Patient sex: M
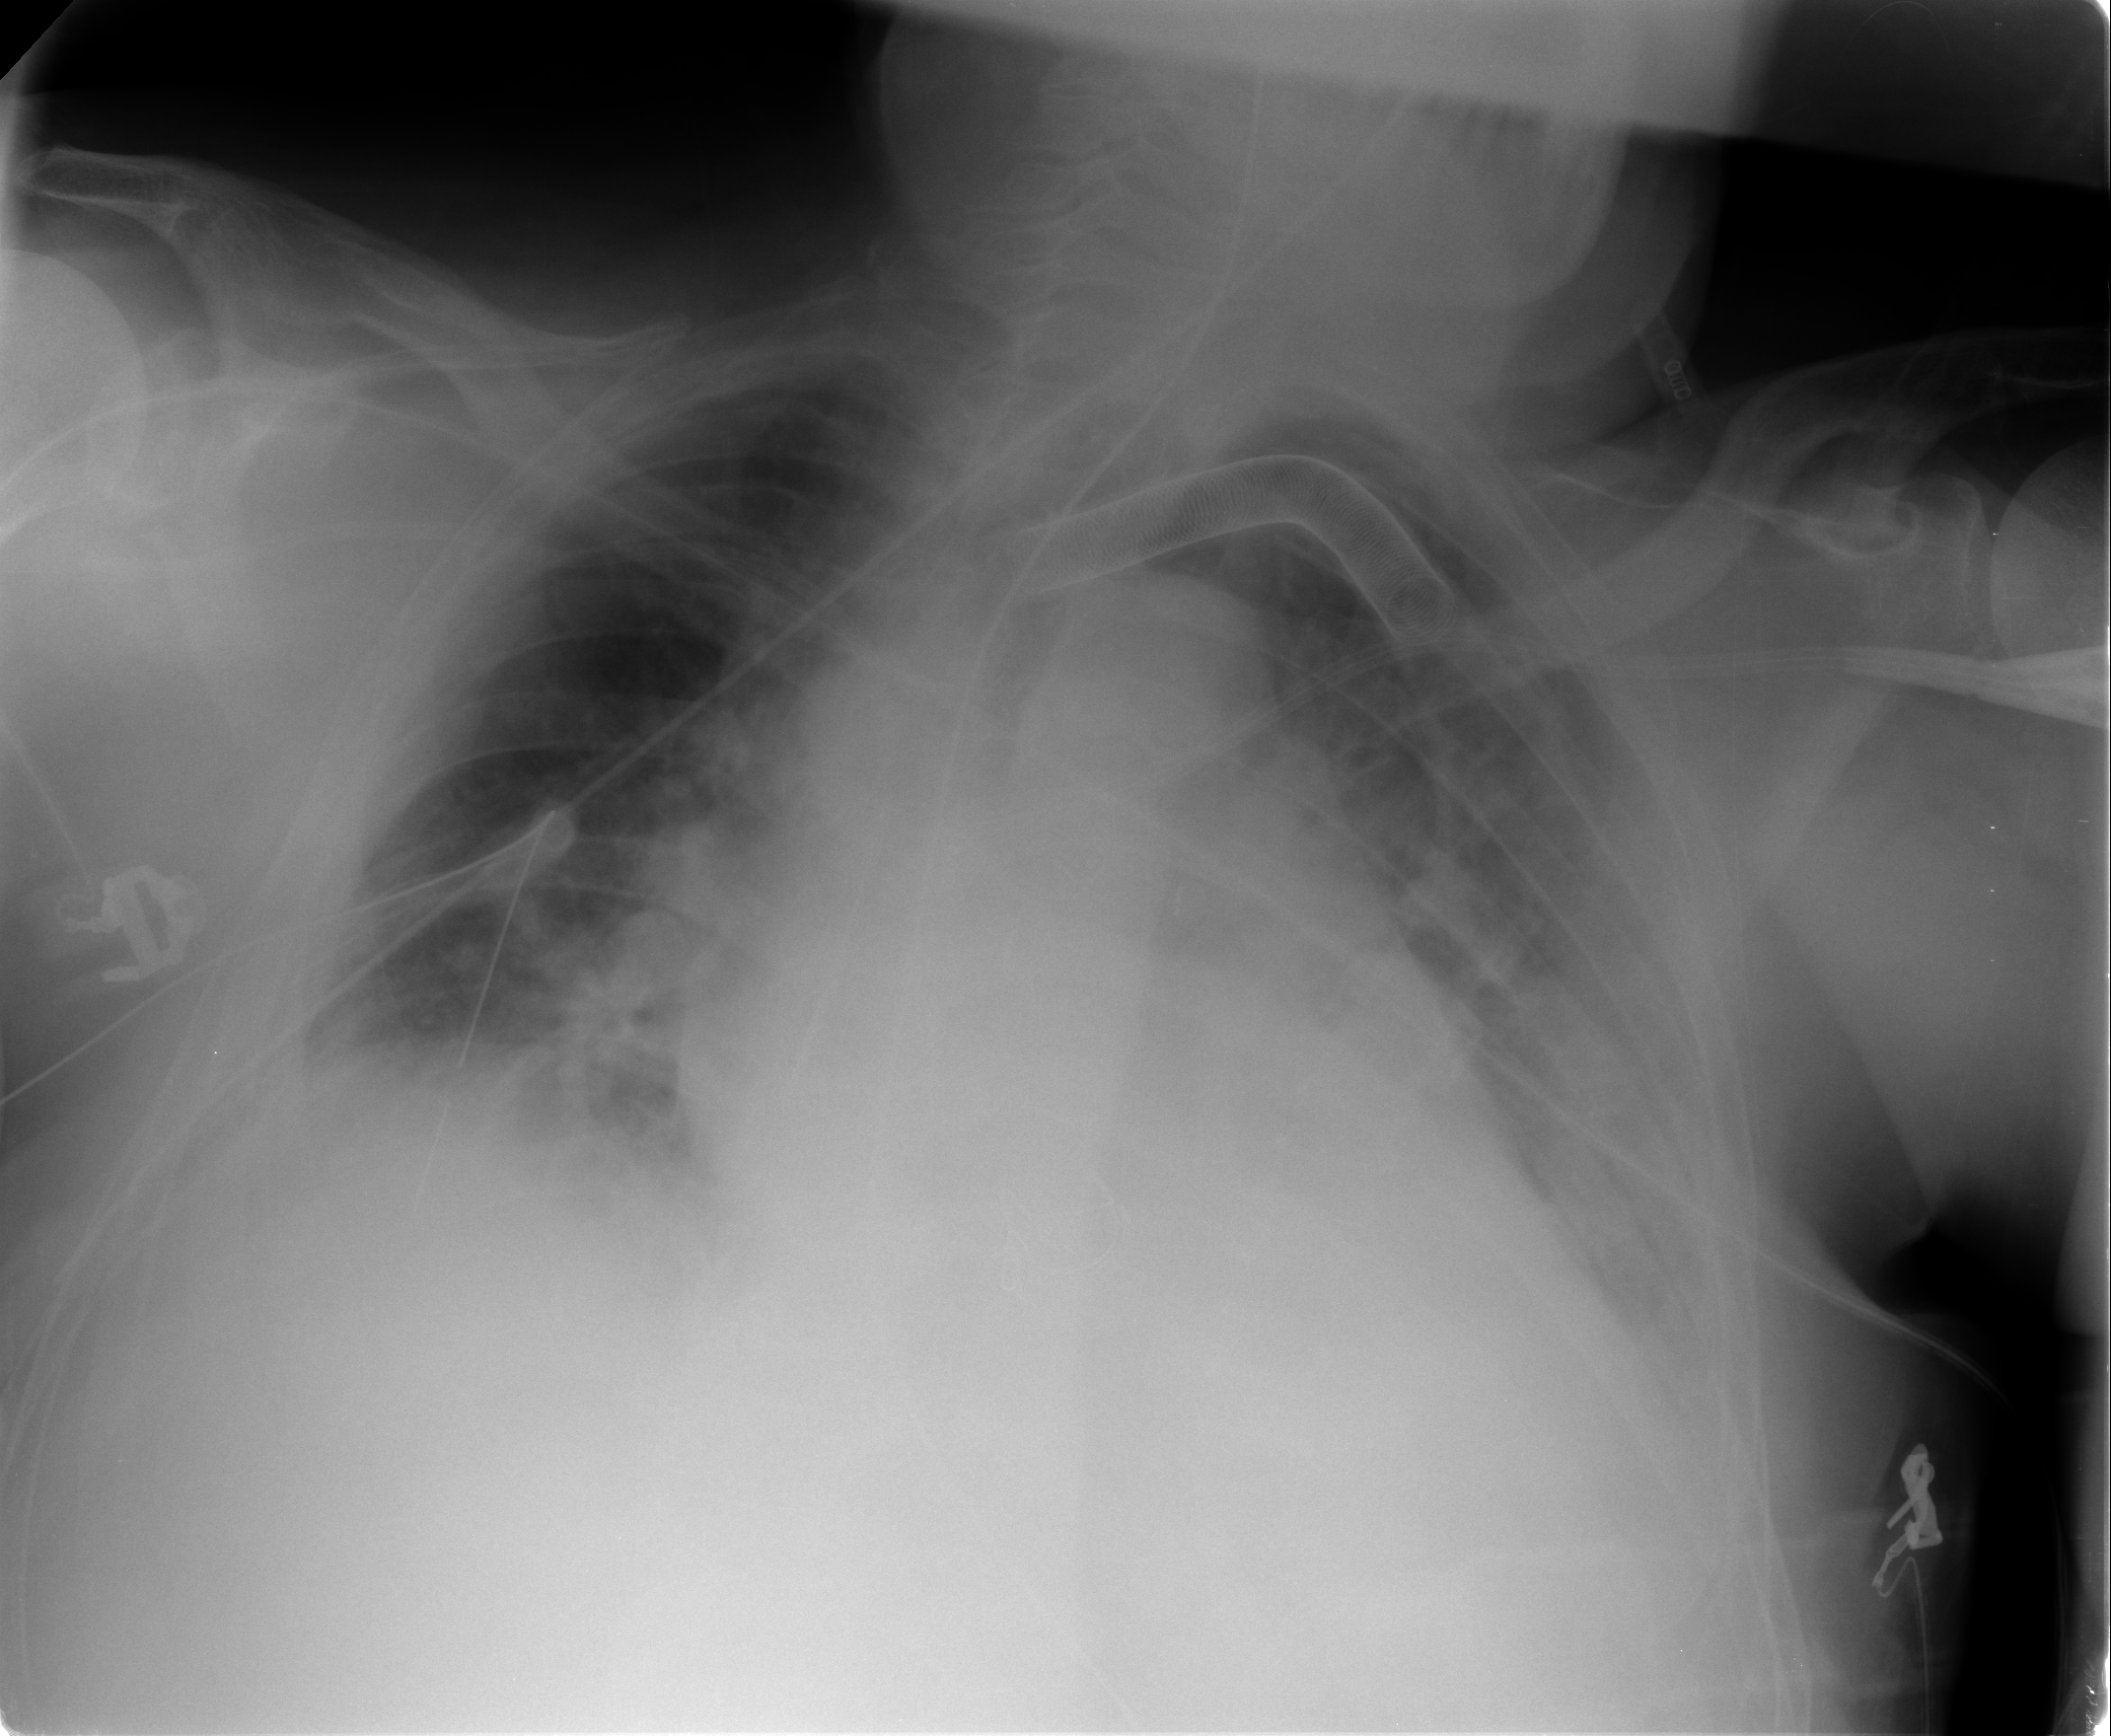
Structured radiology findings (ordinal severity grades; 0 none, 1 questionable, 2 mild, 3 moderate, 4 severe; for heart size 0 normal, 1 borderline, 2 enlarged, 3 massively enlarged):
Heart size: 2
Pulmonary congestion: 2
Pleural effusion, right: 2
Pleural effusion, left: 3
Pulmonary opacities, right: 0
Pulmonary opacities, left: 1
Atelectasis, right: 2
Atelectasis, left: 3